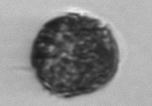
Label: Alexandrium_catenella